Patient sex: M
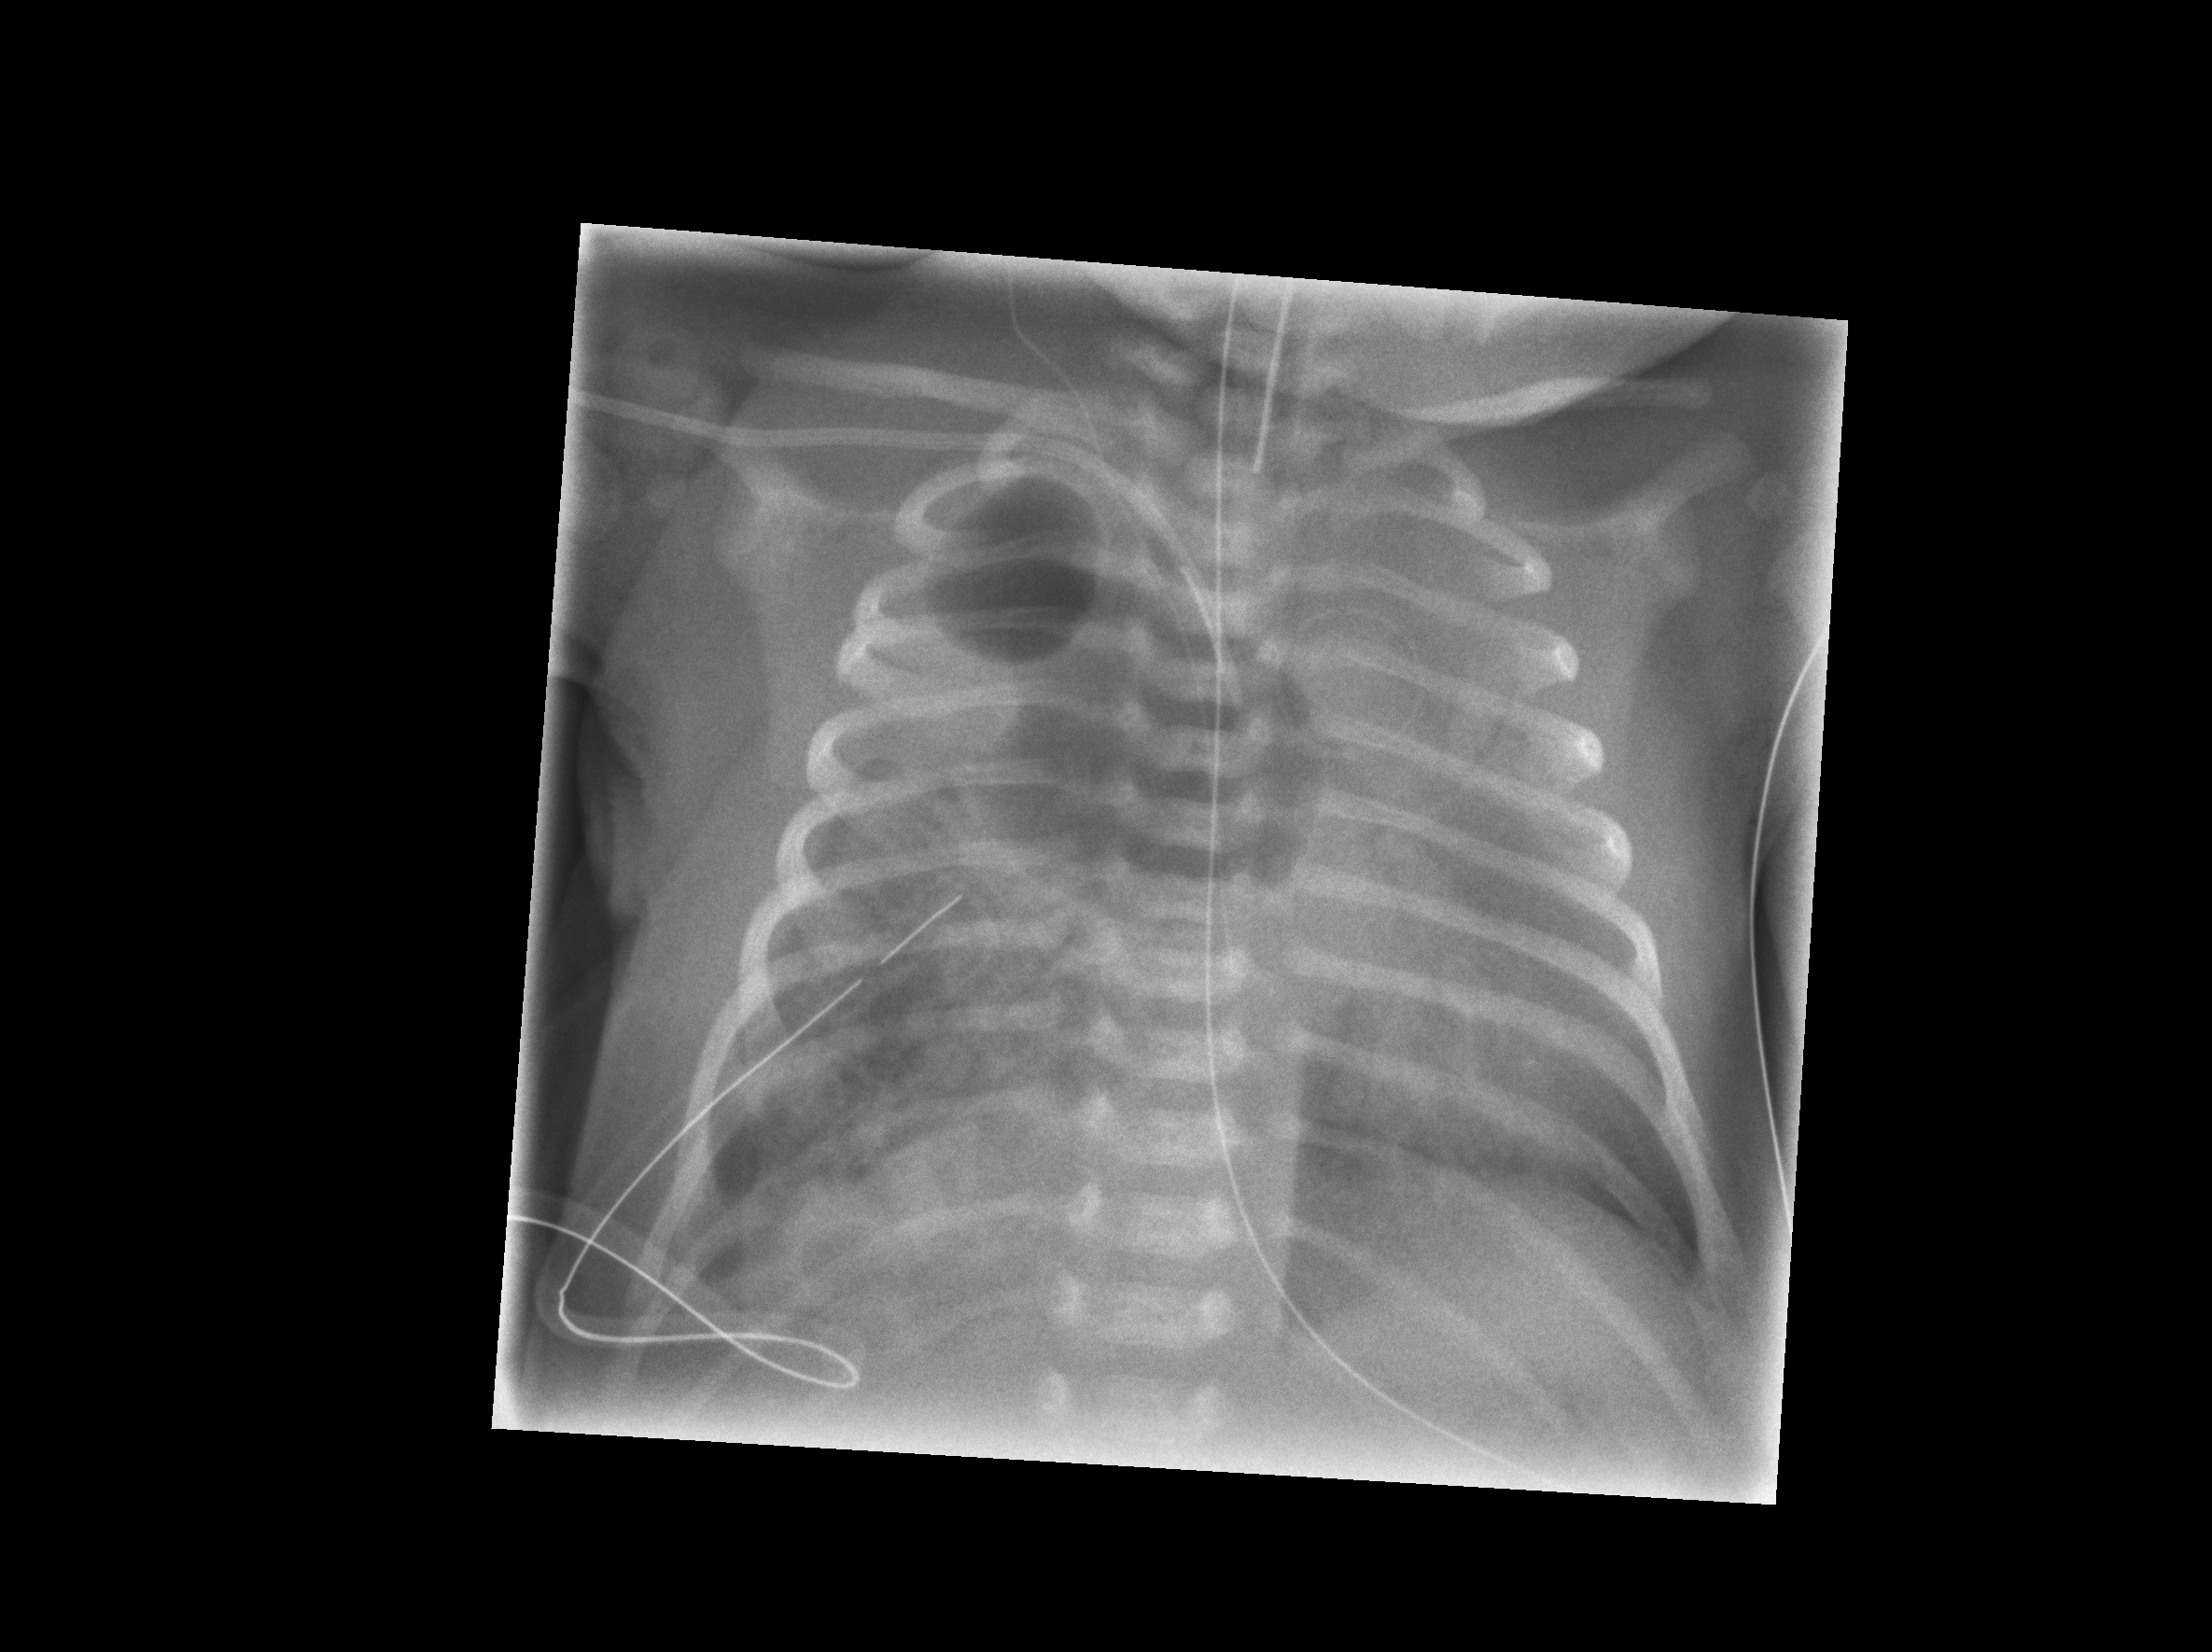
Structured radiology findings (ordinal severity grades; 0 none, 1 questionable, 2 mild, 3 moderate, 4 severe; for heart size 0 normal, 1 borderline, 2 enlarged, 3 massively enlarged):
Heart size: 0
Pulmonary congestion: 0
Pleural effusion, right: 2
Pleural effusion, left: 0
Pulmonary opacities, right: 2
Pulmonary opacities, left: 2
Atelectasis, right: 2
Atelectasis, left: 2